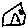
Label: house